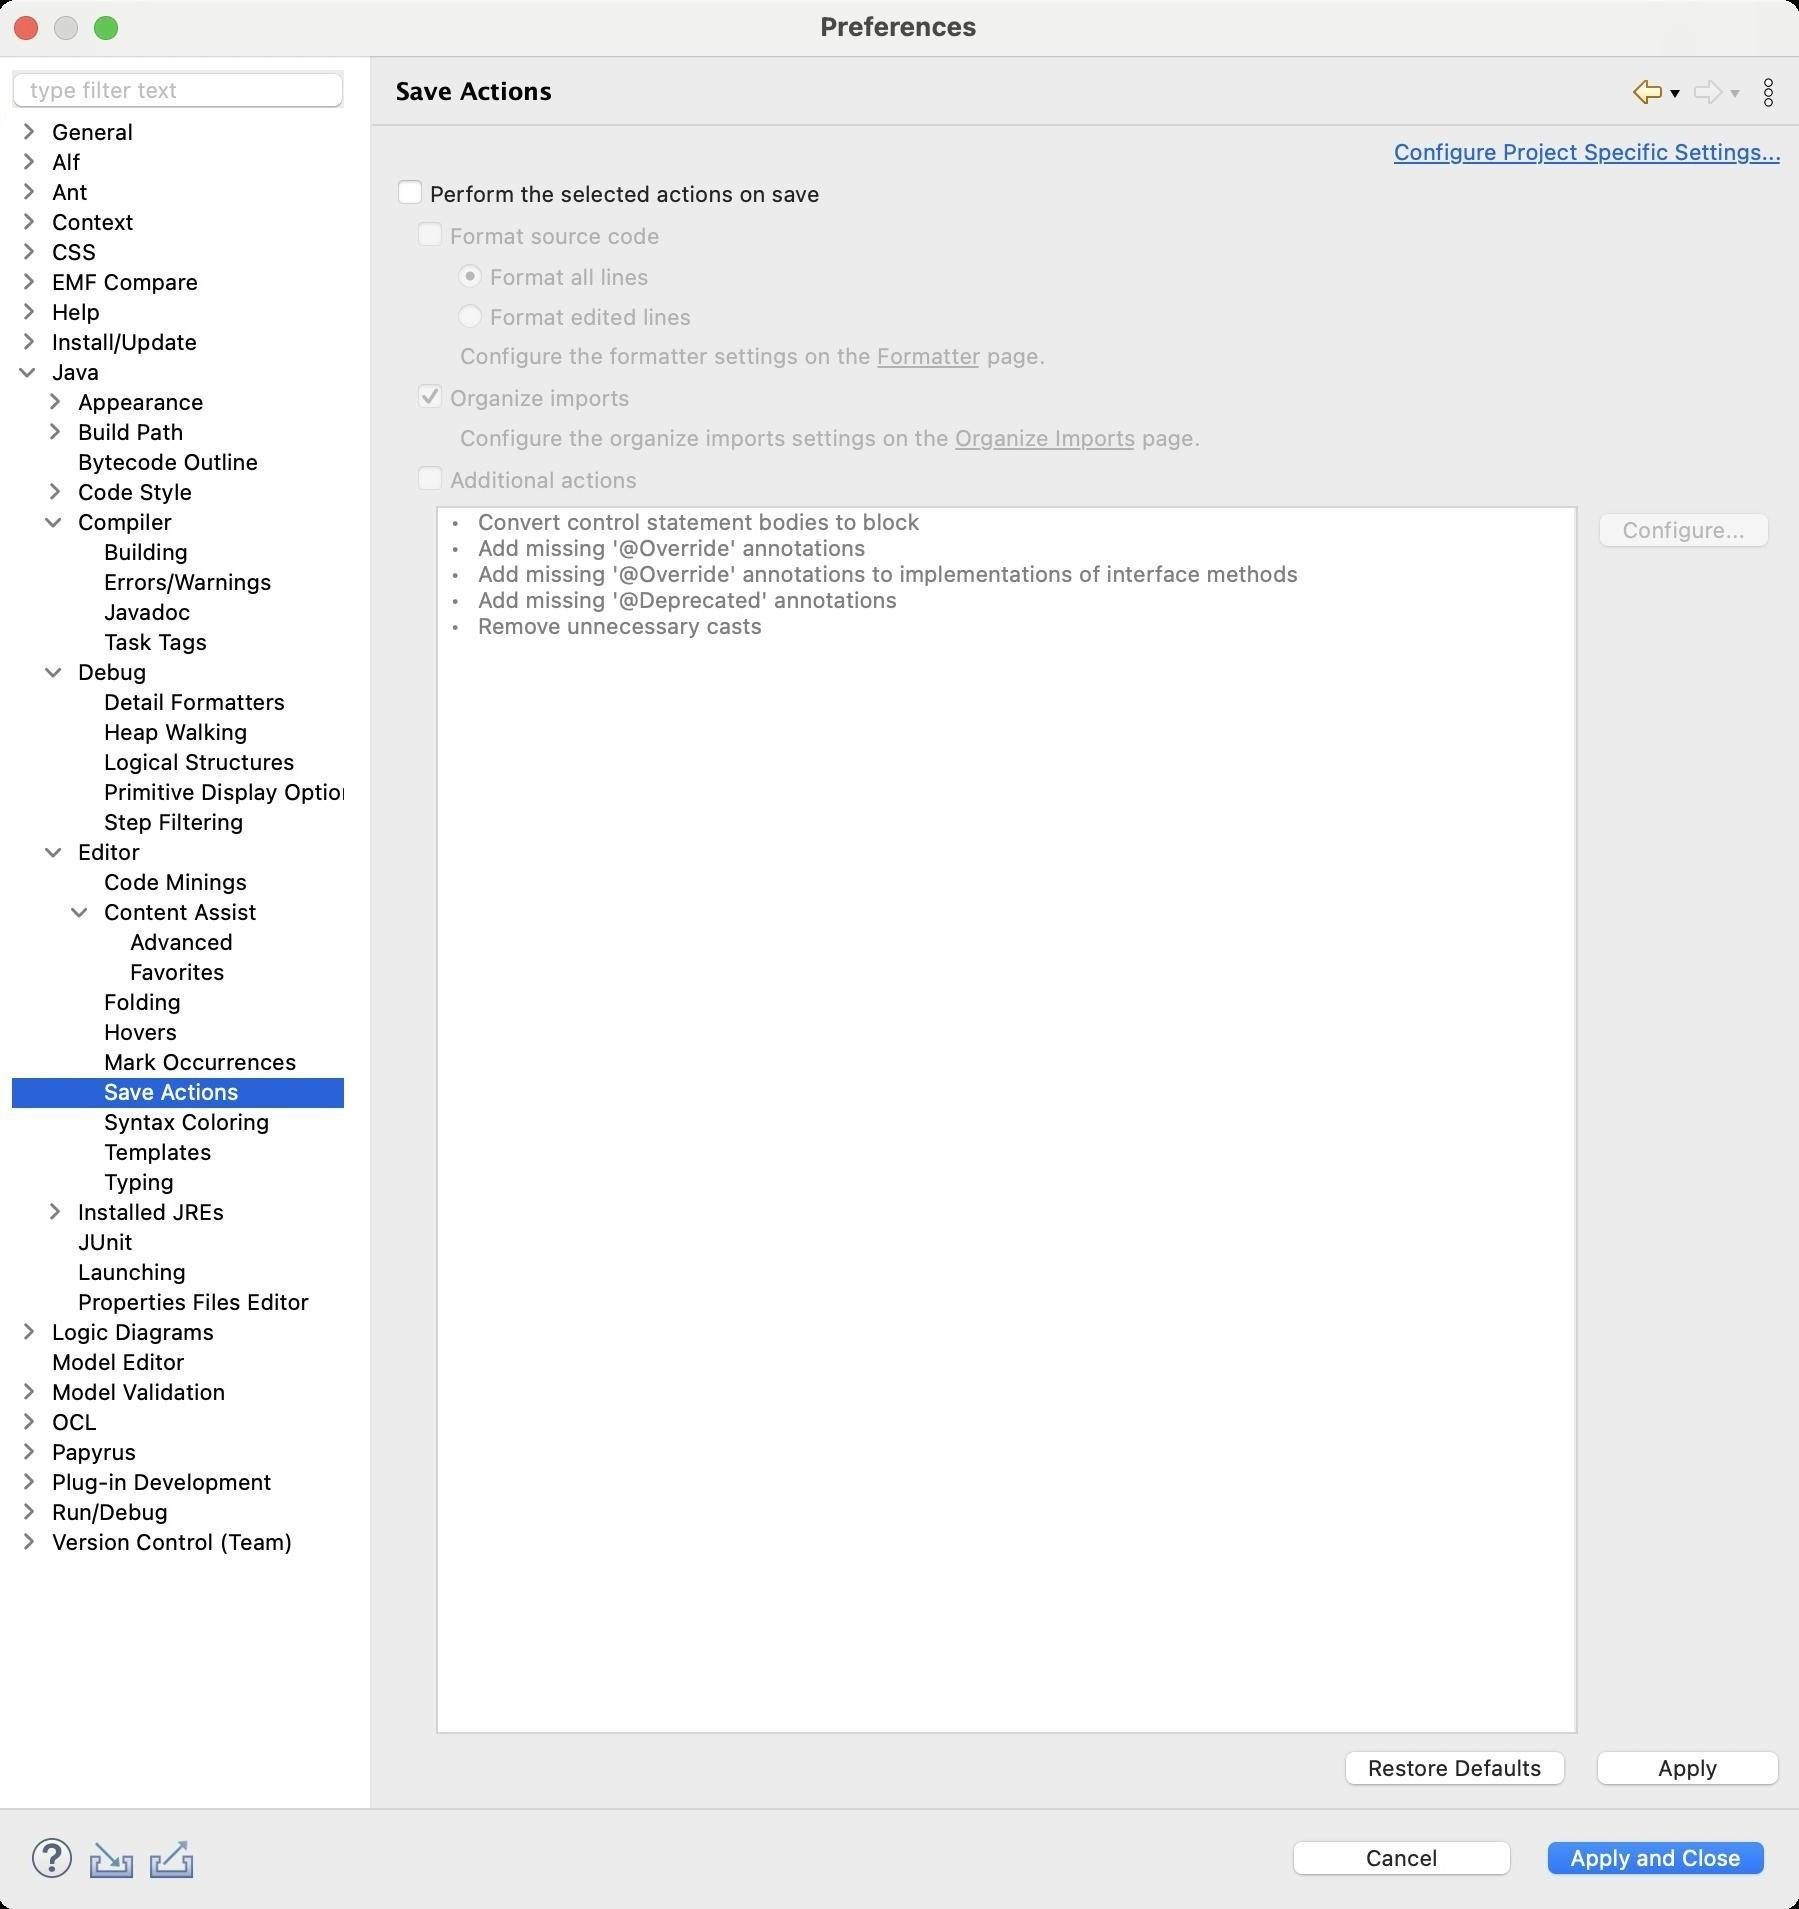
Accessibility tree:
{"name": "Preferences", "role": "AXWindow", "description": null, "role_description": "standard window", "value": null, "position": "480.00;95.00", "size": "901;955", "children": [{"name": "Apply_and_Close", "role": "AXButton", "description": null, "role_description": "button", "value": null, "position": "769.00;917.00", "size": "120;27", "children": []}, {"name": "Cancel", "role": "AXButton", "description": null, "role_description": "button", "value": null, "position": "642.00;917.00", "size": "120;27", "children": []}, {"name": null, "role": "AXToolbar", "description": null, "role_description": "toolbar", "value": null, "position": "12.00;915.00", "size": "90;30", "children": [{"name": "Help", "role": "AXCheckBox", "description": null, "role_description": "checkbox", "value": 0, "position": "12.00;915.00", "size": "30;30", "children": []}, {"name": "Import", "role": "AXButton", "description": null, "role_description": "button", "value": null, "position": "42.00;915.00", "size": "30;30", "children": []}, {"name": "Export", "role": "AXButton", "description": null, "role_description": "button", "value": null, "position": "72.00;915.00", "size": "30;30", "children": []}]}, {"name": null, "role": "AXScrollArea", "description": null, "role_description": "scroll area", "value": null, "position": "199.00;69.00", "size": "697;830", "children": [{"name": "Apply", "role": "AXButton", "description": null, "role_description": "button", "value": null, "position": "794.00;872.00", "size": "102;27", "children": []}, {"name": "Restore_Defaults", "role": "AXButton", "description": null, "role_description": "button", "value": null, "position": "668.00;872.00", "size": "121;27", "children": []}, {"name": "Configure...", "role": "AXButton", "description": null, "role_description": "button", "value": null, "position": "795.00;253.00", "size": "96;27", "children": []}, {"name": null, "role": "AXScrollArea", "description": null, "role_description": "scroll area", "value": null, "position": "219.00;253.00", "size": "571;614", "children": [{"name": null, "role": "AXTextArea", "description": "", "role_description": "text entry area", "value": "Convert control statement bodies to block\nAdd missing '@Override' annotations\nAdd missing '@Override' annotations to implementations of interface methods\nAdd missing '@Deprecated' annotations\nRemove unnecessary casts", "position": "220.00;254.00", "size": "568;612", "children": []}, {"name": null, "role": "AXScrollBar", "description": null, "role_description": "scroll bar", "value": 1.0, "position": "220.00;850.00", "size": "569;16", "children": []}, {"name": null, "role": "AXScrollBar", "description": null, "role_description": "scroll bar", "value": 1.0, "position": "773.00;254.00", "size": "16;612", "children": []}]}, {"name": "Additional_actions", "role": "AXCheckBox", "description": null, "role_description": "checkbox", "value": 0, "position": "209.00;232.00", "size": "115;16", "children": []}, {"name": null, "role": "AXScrollArea", "description": null, "role_description": "scroll area", "value": null, "position": "229.00;212.00", "size": "377;15", "children": [{"name": null, "role": "AXTextArea", "description": null, "role_description": "text entry area", "value": "Configure the organize imports settings on the Organize Imports page.", "position": "229.00;212.00", "size": "377;15", "children": [{"name": "Organize_Imports", "role": "AXLink", "description": null, "role_description": "hyperlink", "value": null, "position": "478.60;212.00", "size": "90;13", "children": []}]}]}, {"name": "Organize_imports", "role": "AXCheckBox", "description": null, "role_description": "checkbox", "value": 1, "position": "209.00;191.00", "size": "682;16", "children": []}, {"name": null, "role": "AXScrollArea", "description": null, "role_description": "scroll area", "value": null, "position": "229.00;171.00", "size": "299;15", "children": [{"name": null, "role": "AXTextArea", "description": null, "role_description": "text entry area", "value": "Configure the formatter settings on the Formatter page.", "position": "229.00;171.00", "size": "299;15", "children": [{"name": "Formatter", "role": "AXLink", "description": null, "role_description": "hyperlink", "value": null, "position": "439.68;171.00", "size": "52;13", "children": []}]}]}, {"name": "Format_edited_lines", "role": "AXRadioButton", "description": null, "role_description": "radio button", "value": 0, "position": "229.00;151.00", "size": "662;15", "children": []}, {"name": "Format_all_lines", "role": "AXRadioButton", "description": null, "role_description": "radio button", "value": 1, "position": "229.00;131.00", "size": "662;15", "children": []}, {"name": "Format_source_code", "role": "AXCheckBox", "description": null, "role_description": "checkbox", "value": 0, "position": "209.00;110.00", "size": "682;16", "children": []}, {"name": "Perform_the_selected_actions_on_save", "role": "AXCheckBox", "description": null, "role_description": "checkbox", "value": 0, "position": "199.00;89.00", "size": "692;16", "children": []}, {"name": null, "role": "AXScrollArea", "description": null, "role_description": "scroll area", "value": null, "position": "696.00;69.00", "size": "200;15", "children": [{"name": null, "role": "AXTextArea", "description": null, "role_description": "text entry area", "value": "Configure Project Specific Settings...", "position": "696.00;69.00", "size": "200;15", "children": [{"name": "Configure_Project_Specific_Settings...", "role": "AXLink", "description": null, "role_description": "hyperlink", "value": null, "position": "698.00;69.00", "size": "194;13", "children": []}]}]}]}, {"name": null, "role": "AXToolbar", "description": "", "role_description": "toolbar", "value": null, "position": "814.00;35.00", "size": "82;22", "children": [{"name": "Back_to_Mark_Occurrences", "role": "AXMenuButton", "description": null, "role_description": "menu button", "value": null, "position": "814.00;35.00", "size": "22;22", "children": []}, {"name": "Forward", "role": "AXMenuButton", "description": null, "role_description": "menu button", "value": null, "position": "844.00;35.00", "size": "22;22", "children": []}, {"name": "Additional_Dialog_Actions", "role": "AXButton", "description": null, "role_description": "button", "value": null, "position": "874.00;35.00", "size": "22;22", "children": []}]}, {"name": null, "role": "AXStaticText", "description": "", "role_description": "text", "value": "Save Actions", "position": "196.00;35.00", "size": "611;21", "children": []}, {"name": null, "role": "AXSplitter", "description": null, "role_description": "splitter", "value": 180, "position": "180.00;28.00", "size": "5;876", "children": []}, {"name": null, "role": "AXScrollArea", "description": null, "role_description": "scroll area", "value": null, "position": "7.00;59.00", "size": "166;845", "children": [{"name": null, "role": "AXOutline", "description": null, "role_description": "outline", "value": null, "position": "7.00;59.00", "size": "178;845", "children": [{"name": null, "role": "AXRow", "description": null, "role_description": "outline row", "value": null, "position": "7.00;59.00", "size": "178;15", "children": [{"name": null, "role": "AXGroup", "description": null, "role_description": "group", "value": null, "position": "7.00;59.00", "size": "178;15", "children": [{"name": null, "role": "AXDisclosureTriangle", "description": null, "role_description": "disclosure triangle", "value": 0, "position": "9.00;59.00", "size": "12;14", "children": []}, {"name": null, "role": "AXStaticText", "description": null, "role_description": "text", "value": "General", "position": "25.00;59.00", "size": "159;14", "children": []}]}]}, {"name": null, "role": "AXRow", "description": null, "role_description": "outline row", "value": null, "position": "7.00;74.00", "size": "178;15", "children": [{"name": null, "role": "AXGroup", "description": null, "role_description": "group", "value": null, "position": "7.00;74.00", "size": "178;15", "children": [{"name": null, "role": "AXDisclosureTriangle", "description": null, "role_description": "disclosure triangle", "value": 0, "position": "9.00;74.00", "size": "12;14", "children": []}, {"name": null, "role": "AXStaticText", "description": null, "role_description": "text", "value": "Alf", "position": "25.00;74.00", "size": "159;14", "children": []}]}]}, {"name": null, "role": "AXRow", "description": null, "role_description": "outline row", "value": null, "position": "7.00;89.00", "size": "178;15", "children": [{"name": null, "role": "AXGroup", "description": null, "role_description": "group", "value": null, "position": "7.00;89.00", "size": "178;15", "children": [{"name": null, "role": "AXDisclosureTriangle", "description": null, "role_description": "disclosure triangle", "value": 0, "position": "9.00;89.00", "size": "12;14", "children": []}, {"name": null, "role": "AXStaticText", "description": null, "role_description": "text", "value": "Ant", "position": "25.00;89.00", "size": "159;14", "children": []}]}]}, {"name": null, "role": "AXRow", "description": null, "role_description": "outline row", "value": null, "position": "7.00;104.00", "size": "178;15", "children": [{"name": null, "role": "AXGroup", "description": null, "role_description": "group", "value": null, "position": "7.00;104.00", "size": "178;15", "children": [{"name": null, "role": "AXDisclosureTriangle", "description": null, "role_description": "disclosure triangle", "value": 0, "position": "9.00;104.00", "size": "12;14", "children": []}, {"name": null, "role": "AXStaticText", "description": null, "role_description": "text", "value": "Context", "position": "25.00;104.00", "size": "159;14", "children": []}]}]}, {"name": null, "role": "AXRow", "description": null, "role_description": "outline row", "value": null, "position": "7.00;119.00", "size": "178;15", "children": [{"name": null, "role": "AXGroup", "description": null, "role_description": "group", "value": null, "position": "7.00;119.00", "size": "178;15", "children": [{"name": null, "role": "AXDisclosureTriangle", "description": null, "role_description": "disclosure triangle", "value": 0, "position": "9.00;119.00", "size": "12;14", "children": []}, {"name": null, "role": "AXStaticText", "description": null, "role_description": "text", "value": "CSS", "position": "25.00;119.00", "size": "159;14", "children": []}]}]}, {"name": null, "role": "AXRow", "description": null, "role_description": "outline row", "value": null, "position": "7.00;134.00", "size": "178;15", "children": [{"name": null, "role": "AXGroup", "description": null, "role_description": "group", "value": null, "position": "7.00;134.00", "size": "178;15", "children": [{"name": null, "role": "AXDisclosureTriangle", "description": null, "role_description": "disclosure triangle", "value": 0, "position": "9.00;134.00", "size": "12;14", "children": []}, {"name": null, "role": "AXStaticText", "description": null, "role_description": "text", "value": "EMF Compare", "position": "25.00;134.00", "size": "159;14", "children": []}]}]}, {"name": null, "role": "AXRow", "description": null, "role_description": "outline row", "value": null, "position": "7.00;149.00", "size": "178;15", "children": [{"name": null, "role": "AXGroup", "description": null, "role_description": "group", "value": null, "position": "7.00;149.00", "size": "178;15", "children": [{"name": null, "role": "AXDisclosureTriangle", "description": null, "role_description": "disclosure triangle", "value": 0, "position": "9.00;149.00", "size": "12;14", "children": []}, {"name": null, "role": "AXStaticText", "description": null, "role_description": "text", "value": "Help", "position": "25.00;149.00", "size": "159;14", "children": []}]}]}, {"name": null, "role": "AXRow", "description": null, "role_description": "outline row", "value": null, "position": "7.00;164.00", "size": "178;15", "children": [{"name": null, "role": "AXGroup", "description": null, "role_description": "group", "value": null, "position": "7.00;164.00", "size": "178;15", "children": [{"name": null, "role": "AXDisclosureTriangle", "description": null, "role_description": "disclosure triangle", "value": 0, "position": "9.00;164.00", "size": "12;14", "children": []}, {"name": null, "role": "AXStaticText", "description": null, "role_description": "text", "value": "Install/Update", "position": "25.00;164.00", "size": "159;14", "children": []}]}]}, {"name": null, "role": "AXRow", "description": null, "role_description": "outline row", "value": null, "position": "7.00;179.00", "size": "178;15", "children": [{"name": null, "role": "AXGroup", "description": null, "role_description": "group", "value": null, "position": "7.00;179.00", "size": "178;15", "children": [{"name": null, "role": "AXDisclosureTriangle", "description": null, "role_description": "disclosure triangle", "value": 1, "position": "9.00;179.00", "size": "12;14", "children": []}, {"name": null, "role": "AXStaticText", "description": null, "role_description": "text", "value": "Java", "position": "25.00;179.00", "size": "159;14", "children": []}]}]}, {"name": null, "role": "AXRow", "description": null, "role_description": "outline row", "value": null, "position": "7.00;194.00", "size": "178;15", "children": [{"name": null, "role": "AXGroup", "description": null, "role_description": "group", "value": null, "position": "7.00;194.00", "size": "178;15", "children": [{"name": null, "role": "AXDisclosureTriangle", "description": null, "role_description": "disclosure triangle", "value": 0, "position": "22.00;194.00", "size": "12;14", "children": []}, {"name": null, "role": "AXStaticText", "description": null, "role_description": "text", "value": "Appearance", "position": "38.00;194.00", "size": "146;14", "children": []}]}]}, {"name": null, "role": "AXRow", "description": null, "role_description": "outline row", "value": null, "position": "7.00;209.00", "size": "178;15", "children": [{"name": null, "role": "AXGroup", "description": null, "role_description": "group", "value": null, "position": "7.00;209.00", "size": "178;15", "children": [{"name": null, "role": "AXDisclosureTriangle", "description": null, "role_description": "disclosure triangle", "value": 0, "position": "22.00;209.00", "size": "12;14", "children": []}, {"name": null, "role": "AXStaticText", "description": null, "role_description": "text", "value": "Build Path", "position": "38.00;209.00", "size": "146;14", "children": []}]}]}, {"name": null, "role": "AXRow", "description": null, "role_description": "outline row", "value": null, "position": "7.00;224.00", "size": "178;15", "children": [{"name": null, "role": "AXStaticText", "description": null, "role_description": "text", "value": "Bytecode Outline", "position": "38.00;224.00", "size": "146;14", "children": []}]}, {"name": null, "role": "AXRow", "description": null, "role_description": "outline row", "value": null, "position": "7.00;239.00", "size": "178;15", "children": [{"name": null, "role": "AXGroup", "description": null, "role_description": "group", "value": null, "position": "7.00;239.00", "size": "178;15", "children": [{"name": null, "role": "AXDisclosureTriangle", "description": null, "role_description": "disclosure triangle", "value": 0, "position": "22.00;239.00", "size": "12;14", "children": []}, {"name": null, "role": "AXStaticText", "description": null, "role_description": "text", "value": "Code Style", "position": "38.00;239.00", "size": "146;14", "children": []}]}]}, {"name": null, "role": "AXRow", "description": null, "role_description": "outline row", "value": null, "position": "7.00;254.00", "size": "178;15", "children": [{"name": null, "role": "AXGroup", "description": null, "role_description": "group", "value": null, "position": "7.00;254.00", "size": "178;15", "children": [{"name": null, "role": "AXDisclosureTriangle", "description": null, "role_description": "disclosure triangle", "value": 1, "position": "22.00;254.00", "size": "12;14", "children": []}, {"name": null, "role": "AXStaticText", "description": null, "role_description": "text", "value": "Compiler", "position": "38.00;254.00", "size": "146;14", "children": []}]}]}, {"name": null, "role": "AXRow", "description": null, "role_description": "outline row", "value": null, "position": "7.00;269.00", "size": "178;15", "children": [{"name": null, "role": "AXStaticText", "description": null, "role_description": "text", "value": "Building", "position": "51.00;269.00", "size": "133;14", "children": []}]}, {"name": null, "role": "AXRow", "description": null, "role_description": "outline row", "value": null, "position": "7.00;284.00", "size": "178;15", "children": [{"name": null, "role": "AXStaticText", "description": null, "role_description": "text", "value": "Errors/Warnings", "position": "51.00;284.00", "size": "133;14", "children": []}]}, {"name": null, "role": "AXRow", "description": null, "role_description": "outline row", "value": null, "position": "7.00;299.00", "size": "178;15", "children": [{"name": null, "role": "AXStaticText", "description": null, "role_description": "text", "value": "Javadoc", "position": "51.00;299.00", "size": "133;14", "children": []}]}, {"name": null, "role": "AXRow", "description": null, "role_description": "outline row", "value": null, "position": "7.00;314.00", "size": "178;15", "children": [{"name": null, "role": "AXStaticText", "description": null, "role_description": "text", "value": "Task Tags", "position": "51.00;314.00", "size": "133;14", "children": []}]}, {"name": null, "role": "AXRow", "description": null, "role_description": "outline row", "value": null, "position": "7.00;329.00", "size": "178;15", "children": [{"name": null, "role": "AXGroup", "description": null, "role_description": "group", "value": null, "position": "7.00;329.00", "size": "178;15", "children": [{"name": null, "role": "AXDisclosureTriangle", "description": null, "role_description": "disclosure triangle", "value": 1, "position": "22.00;329.00", "size": "12;14", "children": []}, {"name": null, "role": "AXStaticText", "description": null, "role_description": "text", "value": "Debug", "position": "38.00;329.00", "size": "146;14", "children": []}]}]}, {"name": null, "role": "AXRow", "description": null, "role_description": "outline row", "value": null, "position": "7.00;344.00", "size": "178;15", "children": [{"name": null, "role": "AXStaticText", "description": null, "role_description": "text", "value": "Detail Formatters", "position": "51.00;344.00", "size": "133;14", "children": []}]}, {"name": null, "role": "AXRow", "description": null, "role_description": "outline row", "value": null, "position": "7.00;359.00", "size": "178;15", "children": [{"name": null, "role": "AXStaticText", "description": null, "role_description": "text", "value": "Heap Walking", "position": "51.00;359.00", "size": "133;14", "children": []}]}, {"name": null, "role": "AXRow", "description": null, "role_description": "outline row", "value": null, "position": "7.00;374.00", "size": "178;15", "children": [{"name": null, "role": "AXStaticText", "description": null, "role_description": "text", "value": "Logical Structures", "position": "51.00;374.00", "size": "133;14", "children": []}]}, {"name": null, "role": "AXRow", "description": null, "role_description": "outline row", "value": null, "position": "7.00;389.00", "size": "178;15", "children": [{"name": null, "role": "AXStaticText", "description": null, "role_description": "text", "value": "Primitive Display Options", "position": "51.00;389.00", "size": "133;14", "children": []}]}, {"name": null, "role": "AXRow", "description": null, "role_description": "outline row", "value": null, "position": "7.00;404.00", "size": "178;15", "children": [{"name": null, "role": "AXStaticText", "description": null, "role_description": "text", "value": "Step Filtering", "position": "51.00;404.00", "size": "133;14", "children": []}]}, {"name": null, "role": "AXRow", "description": null, "role_description": "outline row", "value": null, "position": "7.00;419.00", "size": "178;15", "children": [{"name": null, "role": "AXGroup", "description": null, "role_description": "group", "value": null, "position": "7.00;419.00", "size": "178;15", "children": [{"name": null, "role": "AXDisclosureTriangle", "description": null, "role_description": "disclosure triangle", "value": 1, "position": "22.00;419.00", "size": "12;14", "children": []}, {"name": null, "role": "AXStaticText", "description": null, "role_description": "text", "value": "Editor", "position": "38.00;419.00", "size": "146;14", "children": []}]}]}, {"name": null, "role": "AXRow", "description": null, "role_description": "outline row", "value": null, "position": "7.00;434.00", "size": "178;15", "children": [{"name": null, "role": "AXStaticText", "description": null, "role_description": "text", "value": "Code Minings", "position": "51.00;434.00", "size": "133;14", "children": []}]}, {"name": null, "role": "AXRow", "description": null, "role_description": "outline row", "value": null, "position": "7.00;449.00", "size": "178;15", "children": [{"name": null, "role": "AXGroup", "description": null, "role_description": "group", "value": null, "position": "7.00;449.00", "size": "178;15", "children": [{"name": null, "role": "AXDisclosureTriangle", "description": null, "role_description": "disclosure triangle", "value": 1, "position": "35.00;449.00", "size": "12;14", "children": []}, {"name": null, "role": "AXStaticText", "description": null, "role_description": "text", "value": "Content Assist", "position": "51.00;449.00", "size": "133;14", "children": []}]}]}, {"name": null, "role": "AXRow", "description": null, "role_description": "outline row", "value": null, "position": "7.00;464.00", "size": "178;15", "children": [{"name": null, "role": "AXStaticText", "description": null, "role_description": "text", "value": "Advanced", "position": "64.00;464.00", "size": "120;14", "children": []}]}, {"name": null, "role": "AXRow", "description": null, "role_description": "outline row", "value": null, "position": "7.00;479.00", "size": "178;15", "children": [{"name": null, "role": "AXStaticText", "description": null, "role_description": "text", "value": "Favorites", "position": "64.00;479.00", "size": "120;14", "children": []}]}, {"name": null, "role": "AXRow", "description": null, "role_description": "outline row", "value": null, "position": "7.00;494.00", "size": "178;15", "children": [{"name": null, "role": "AXStaticText", "description": null, "role_description": "text", "value": "Folding", "position": "51.00;494.00", "size": "133;14", "children": []}]}, {"name": null, "role": "AXRow", "description": null, "role_description": "outline row", "value": null, "position": "7.00;509.00", "size": "178;15", "children": [{"name": null, "role": "AXStaticText", "description": null, "role_description": "text", "value": "Hovers", "position": "51.00;509.00", "size": "133;14", "children": []}]}, {"name": null, "role": "AXRow", "description": null, "role_description": "outline row", "value": null, "position": "7.00;524.00", "size": "178;15", "children": [{"name": null, "role": "AXStaticText", "description": null, "role_description": "text", "value": "Mark Occurrences", "position": "51.00;524.00", "size": "133;14", "children": []}]}, {"name": null, "role": "AXRow", "description": null, "role_description": "outline row", "value": null, "position": "7.00;539.00", "size": "178;15", "children": [{"name": null, "role": "AXStaticText", "description": null, "role_description": "text", "value": "Save Actions", "position": "51.00;539.00", "size": "133;14", "children": []}]}, {"name": null, "role": "AXRow", "description": null, "role_description": "outline row", "value": null, "position": "7.00;554.00", "size": "178;15", "children": [{"name": null, "role": "AXStaticText", "description": null, "role_description": "text", "value": "Syntax Coloring", "position": "51.00;554.00", "size": "133;14", "children": []}]}, {"name": null, "role": "AXRow", "description": null, "role_description": "outline row", "value": null, "position": "7.00;569.00", "size": "178;15", "children": [{"name": null, "role": "AXStaticText", "description": null, "role_description": "text", "value": "Templates", "position": "51.00;569.00", "size": "133;14", "children": []}]}, {"name": null, "role": "AXRow", "description": null, "role_description": "outline row", "value": null, "position": "7.00;584.00", "size": "178;15", "children": [{"name": null, "role": "AXStaticText", "description": null, "role_description": "text", "value": "Typing", "position": "51.00;584.00", "size": "133;14", "children": []}]}, {"name": null, "role": "AXRow", "description": null, "role_description": "outline row", "value": null, "position": "7.00;599.00", "size": "178;15", "children": [{"name": null, "role": "AXGroup", "description": null, "role_description": "group", "value": null, "position": "7.00;599.00", "size": "178;15", "children": [{"name": null, "role": "AXDisclosureTriangle", "description": null, "role_description": "disclosure triangle", "value": 0, "position": "22.00;599.00", "size": "12;14", "children": []}, {"name": null, "role": "AXStaticText", "description": null, "role_description": "text", "value": "Installed JREs", "position": "38.00;599.00", "size": "146;14", "children": []}]}]}, {"name": null, "role": "AXRow", "description": null, "role_description": "outline row", "value": null, "position": "7.00;614.00", "size": "178;15", "children": [{"name": null, "role": "AXStaticText", "description": null, "role_description": "text", "value": "JUnit", "position": "38.00;614.00", "size": "146;14", "children": []}]}, {"name": null, "role": "AXRow", "description": null, "role_description": "outline row", "value": null, "position": "7.00;629.00", "size": "178;15", "children": [{"name": null, "role": "AXStaticText", "description": null, "role_description": "text", "value": "Launching", "position": "38.00;629.00", "size": "146;14", "children": []}]}, {"name": null, "role": "AXRow", "description": null, "role_description": "outline row", "value": null, "position": "7.00;644.00", "size": "178;15", "children": [{"name": null, "role": "AXStaticText", "description": null, "role_description": "text", "value": "Properties Files Editor", "position": "38.00;644.00", "size": "146;14", "children": []}]}, {"name": null, "role": "AXRow", "description": null, "role_description": "outline row", "value": null, "position": "7.00;659.00", "size": "178;15", "children": [{"name": null, "role": "AXGroup", "description": null, "role_description": "group", "value": null, "position": "7.00;659.00", "size": "178;15", "children": [{"name": null, "role": "AXDisclosureTriangle", "description": null, "role_description": "disclosure triangle", "value": 0, "position": "9.00;659.00", "size": "12;14", "children": []}, {"name": null, "role": "AXStaticText", "description": null, "role_description": "text", "value": "Logic Diagrams", "position": "25.00;659.00", "size": "159;14", "children": []}]}]}, {"name": null, "role": "AXRow", "description": null, "role_description": "outline row", "value": null, "position": "7.00;674.00", "size": "178;15", "children": [{"name": null, "role": "AXStaticText", "description": null, "role_description": "text", "value": "Model Editor", "position": "25.00;674.00", "size": "159;14", "children": []}]}, {"name": null, "role": "AXRow", "description": null, "role_description": "outline row", "value": null, "position": "7.00;689.00", "size": "178;15", "children": [{"name": null, "role": "AXGroup", "description": null, "role_description": "group", "value": null, "position": "7.00;689.00", "size": "178;15", "children": [{"name": null, "role": "AXDisclosureTriangle", "description": null, "role_description": "disclosure triangle", "value": 0, "position": "9.00;689.00", "size": "12;14", "children": []}, {"name": null, "role": "AXStaticText", "description": null, "role_description": "text", "value": "Model Validation", "position": "25.00;689.00", "size": "159;14", "children": []}]}]}, {"name": null, "role": "AXRow", "description": null, "role_description": "outline row", "value": null, "position": "7.00;704.00", "size": "178;15", "children": [{"name": null, "role": "AXGroup", "description": null, "role_description": "group", "value": null, "position": "7.00;704.00", "size": "178;15", "children": [{"name": null, "role": "AXDisclosureTriangle", "description": null, "role_description": "disclosure triangle", "value": 0, "position": "9.00;704.00", "size": "12;14", "children": []}, {"name": null, "role": "AXStaticText", "description": null, "role_description": "text", "value": "OCL", "position": "25.00;704.00", "size": "159;14", "children": []}]}]}, {"name": null, "role": "AXRow", "description": null, "role_description": "outline row", "value": null, "position": "7.00;719.00", "size": "178;15", "children": [{"name": null, "role": "AXGroup", "description": null, "role_description": "group", "value": null, "position": "7.00;719.00", "size": "178;15", "children": [{"name": null, "role": "AXDisclosureTriangle", "description": null, "role_description": "disclosure triangle", "value": 0, "position": "9.00;719.00", "size": "12;14", "children": []}, {"name": null, "role": "AXStaticText", "description": null, "role_description": "text", "value": "Papyrus", "position": "25.00;719.00", "size": "159;14", "children": []}]}]}, {"name": null, "role": "AXRow", "description": null, "role_description": "outline row", "value": null, "position": "7.00;734.00", "size": "178;15", "children": [{"name": null, "role": "AXGroup", "description": null, "role_description": "group", "value": null, "position": "7.00;734.00", "size": "178;15", "children": [{"name": null, "role": "AXDisclosureTriangle", "description": null, "role_description": "disclosure triangle", "value": 0, "position": "9.00;734.00", "size": "12;14", "children": []}, {"name": null, "role": "AXStaticText", "description": null, "role_description": "text", "value": "Plug-in Development", "position": "25.00;734.00", "size": "159;14", "children": []}]}]}, {"name": null, "role": "AXRow", "description": null, "role_description": "outline row", "value": null, "position": "7.00;749.00", "size": "178;15", "children": [{"name": null, "role": "AXGroup", "description": null, "role_description": "group", "value": null, "position": "7.00;749.00", "size": "178;15", "children": [{"name": null, "role": "AXDisclosureTriangle", "description": null, "role_description": "disclosure triangle", "value": 0, "position": "9.00;749.00", "size": "12;14", "children": []}, {"name": null, "role": "AXStaticText", "description": null, "role_description": "text", "value": "Run/Debug", "position": "25.00;749.00", "size": "159;14", "children": []}]}]}, {"name": null, "role": "AXRow", "description": null, "role_description": "outline row", "value": null, "position": "7.00;764.00", "size": "178;15", "children": [{"name": null, "role": "AXGroup", "description": null, "role_description": "group", "value": null, "position": "7.00;764.00", "size": "178;15", "children": [{"name": null, "role": "AXDisclosureTriangle", "description": null, "role_description": "disclosure triangle", "value": 0, "position": "9.00;764.00", "size": "12;14", "children": []}, {"name": null, "role": "AXStaticText", "description": null, "role_description": "text", "value": "Version Control (Team)", "position": "25.00;764.00", "size": "159;14", "children": []}]}]}, {"name": null, "role": "AXColumn", "description": null, "role_description": "column", "value": null, "position": "7.00;59.00", "size": "178;845", "children": []}]}, {"name": null, "role": "AXScrollBar", "description": null, "role_description": "scroll bar", "value": 0.0, "position": "7.00;888.00", "size": "166;16", "children": [{"name": null, "role": "AXValueIndicator", "description": null, "role_description": "value indicator", "value": 0.0, "position": "8.00;892.00", "size": "152;12", "children": []}, {"name": null, "role": "AXButton", "description": null, "role_description": "increment arrow button", "value": null, "position": "7.00;888.00", "size": "0;0", "children": []}, {"name": null, "role": "AXButton", "description": null, "role_description": "decrement arrow button", "value": null, "position": "7.00;888.00", "size": "0;0", "children": []}, {"name": null, "role": "AXButton", "description": null, "role_description": "increment page button", "value": null, "position": "161.00;892.00", "size": "12;12", "children": []}, {"name": null, "role": "AXButton", "description": null, "role_description": "decrement page button", "value": null, "position": "7.00;892.00", "size": "1;12", "children": []}]}]}, {"name": "type_filter_text", "role": "AXTextField", "description": null, "role_description": "search text field", "value": "", "position": "7.00;35.00", "size": "166;19", "children": []}, {"name": null, "role": "AXButton", "description": null, "role_description": "close button", "value": null, "position": "7.00;6.00", "size": "14;16", "children": []}, {"name": null, "role": "AXButton", "description": null, "role_description": "zoom button", "value": null, "position": "47.00;6.00", "size": "14;16", "children": [{"name": null, "role": "AXGroup", "description": null, "role_description": "group", "value": null, "position": "47.00;6.00", "size": "14;16", "children": [{"name": null, "role": "AXGroup", "description": null, "role_description": "group", "value": null, "position": "47.00;6.00", "size": "14;16", "children": []}]}]}, {"name": null, "role": "AXButton", "description": null, "role_description": "minimize button", "value": null, "position": "27.00;6.00", "size": "14;16", "children": []}, {"name": null, "role": "AXStaticText", "description": null, "role_description": "text", "value": "Preferences", "position": "409.00;5.00", "size": "83;16", "children": []}]}